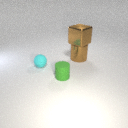
small green rubber cylinder in front of large brown metal cylinder